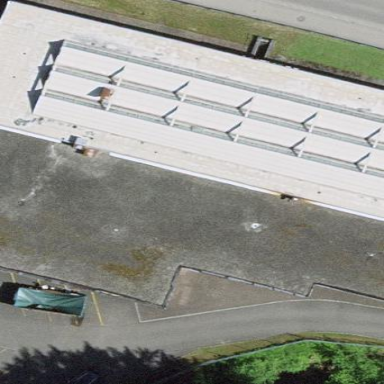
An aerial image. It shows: Industrial building.